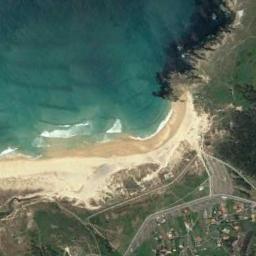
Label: beach